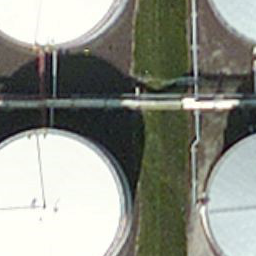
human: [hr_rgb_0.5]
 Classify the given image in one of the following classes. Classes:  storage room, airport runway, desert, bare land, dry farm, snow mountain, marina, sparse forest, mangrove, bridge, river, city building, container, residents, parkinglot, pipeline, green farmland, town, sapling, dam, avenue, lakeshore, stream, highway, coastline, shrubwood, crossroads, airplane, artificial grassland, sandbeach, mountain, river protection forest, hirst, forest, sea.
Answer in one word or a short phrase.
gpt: storage room